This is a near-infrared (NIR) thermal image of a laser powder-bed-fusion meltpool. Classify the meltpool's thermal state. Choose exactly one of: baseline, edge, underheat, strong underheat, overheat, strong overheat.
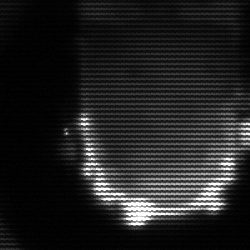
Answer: baseline